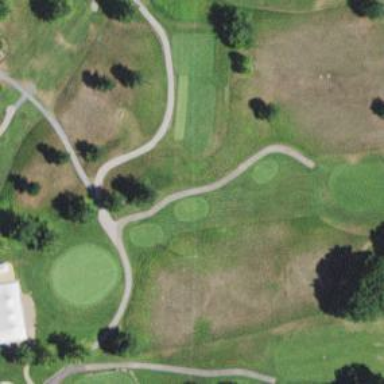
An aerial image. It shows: Path for both roads and golfers.